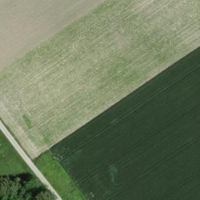
EUNIS habitat code: 52
Species observed at this site:
Prunus padus